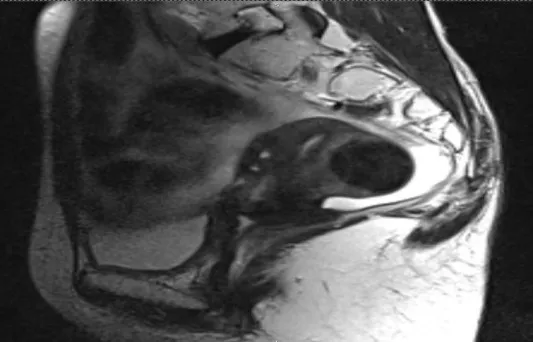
MRI sagittal view of the pelvis of the patient at the end of EBRT (retroverted position of the uterus).
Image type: radiology (mri)